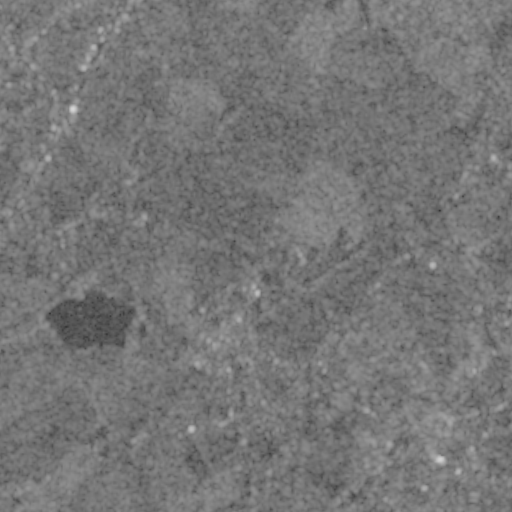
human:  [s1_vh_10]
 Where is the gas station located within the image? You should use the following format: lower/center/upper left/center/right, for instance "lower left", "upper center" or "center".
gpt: The gas station is located in the upper left of the image.
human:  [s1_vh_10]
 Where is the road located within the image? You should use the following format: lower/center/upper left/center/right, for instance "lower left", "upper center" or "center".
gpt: There is no road in the image.

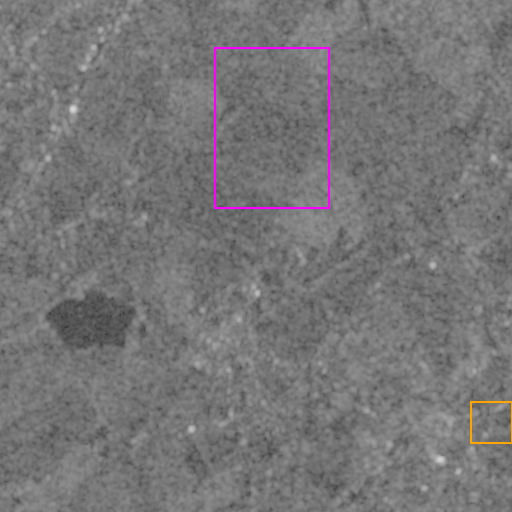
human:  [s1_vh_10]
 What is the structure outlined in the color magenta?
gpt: The structure outlined in magenta is a crop field.
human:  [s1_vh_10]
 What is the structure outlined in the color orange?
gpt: The structure outlined in orange is a park.
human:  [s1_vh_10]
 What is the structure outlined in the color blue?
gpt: There is no blue outline.